九年级 · 组合数学
(本小题8.0分)

一不透明的布袋里, 装有红、黄、蓝三种颜色的小球(除颜色外其余都相同), 其中有红球 2 个, 蓝球 1 个, 黄球若干个, 现从中任意摸出一个球是红球的概率为 $\frac{1}{2}$.

(1)求口袋中黄球的个数;

(2)甲同学先随机摸出一个小球(不放回), 再随机摸出一个小球，请用 “树状图法”或 “列表法”，求两次摸出都是红球的概率;

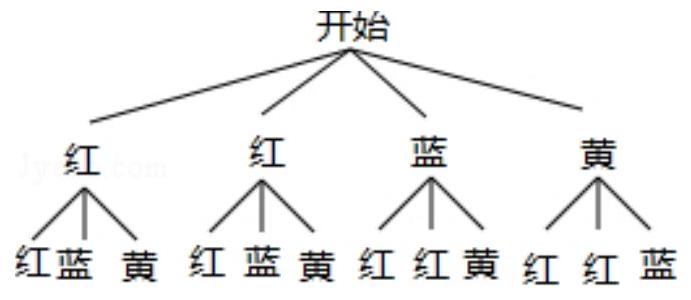
答案: 解：(1)设口袋中黄球的个数为 $x$ 个,

根据题意得: $\frac{2}{2+1+x}=\frac{1}{2}$,

解得: $x=1$,

经检验: $x=1$ 是原分式方程的解,

$\therefore$ 口袋中黄球的个数为 1 个;

(2)画树状图得:

$\because$ 共有12种等可能的结果, 两次摸出都是红球的有 2 种情况,

$\therefore$ 两次摸出都是红球的概率为: $\frac{2}{12}=\frac{1}{6}$.

解析: 本题考查了列表法与树状图法: 利用列表法或树状图法展示所有等可能的结果 $n$, 再从中选出符合事件 $A$ 或 $B$ 的结果数目 $m$, 然后利用概率公式计算事件 $A$ 或事件 $B$ 的概率.

(1)设口袋中黄球的个数为 $x$ 个, 根据概率公式得到 $\frac{2}{2+1+x}=\frac{1}{2}$, 然后求出 $x$ 即可;

(2)画树状图展示所有12种等可能的结果数, 再找出两次摸出都是红球的结果数, 然后根据概率公式
求解.